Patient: sex M, age 65
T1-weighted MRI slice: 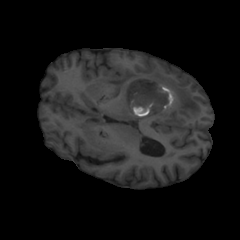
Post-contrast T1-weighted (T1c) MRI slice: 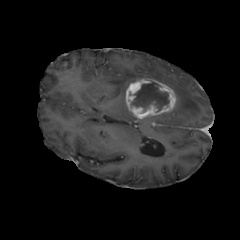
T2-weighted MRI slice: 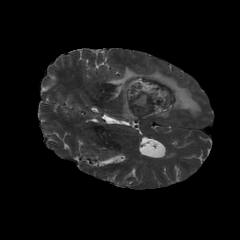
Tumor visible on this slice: yes
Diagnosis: Glioblastoma, IDH-wildtype
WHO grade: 4